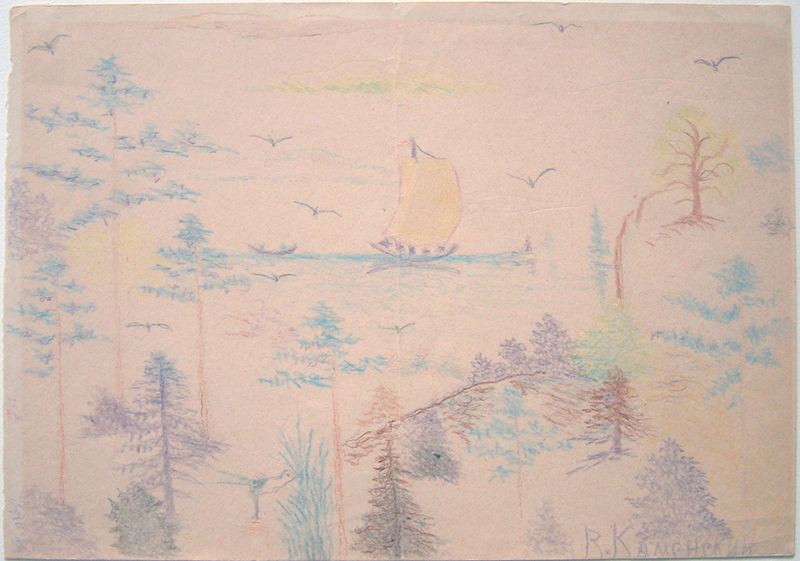
Titel: Scene with Sailboat, Scene with Sailboat
Künstler: Vasilii Kamenskii
Standort: Amherst (Massachusetts, USA)
Institution: Mead Art Museum, Amherst College
Schlagwörter: blue, red, white, green, yellow, cloud, clouds, sky, tree, boat, lake, landscape, nature, ocean, sea, ship, water, trees, forest, drawing, paper, color, purple, bird, birds, boats, sail, violet, colours, pastel, pencil, composition, sailing, sailboat, wather, trea, signed, left hand, 1900s, the sea, wax